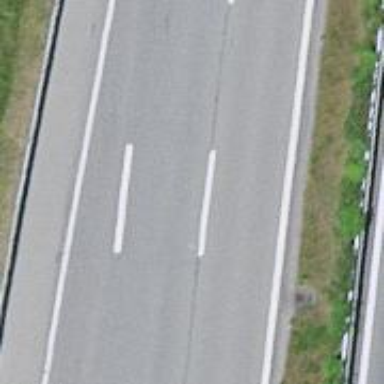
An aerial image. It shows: Asphalt motorway.